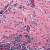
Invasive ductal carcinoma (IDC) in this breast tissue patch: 0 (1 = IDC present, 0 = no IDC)